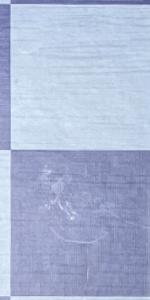
Label: Empty